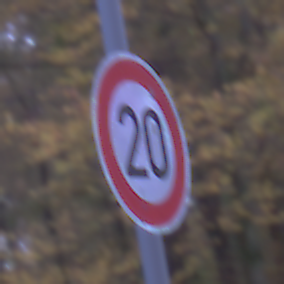
Verkehrszeichen: Geschwindigkeit20
Umgebung: Outdoor, Suburban
Tageszeit: Night
Wetter: PartlyCloudy
Licht: Artificial
Jahreszeit: NotSpecified
Kontrast: LowContrast